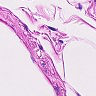
Metastatic tissue present: no